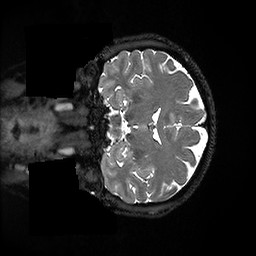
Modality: T2w
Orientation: coronal
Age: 54
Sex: female
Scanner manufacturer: ge
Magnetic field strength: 3 T
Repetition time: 3.202 s
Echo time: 0.06623 s